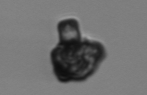
Label: Delphineis